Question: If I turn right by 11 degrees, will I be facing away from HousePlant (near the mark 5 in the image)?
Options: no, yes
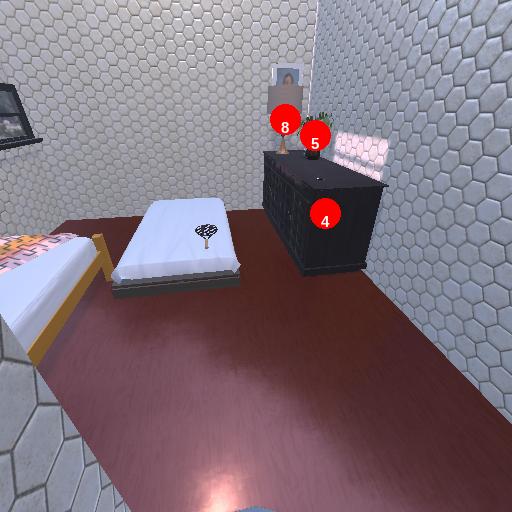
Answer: no